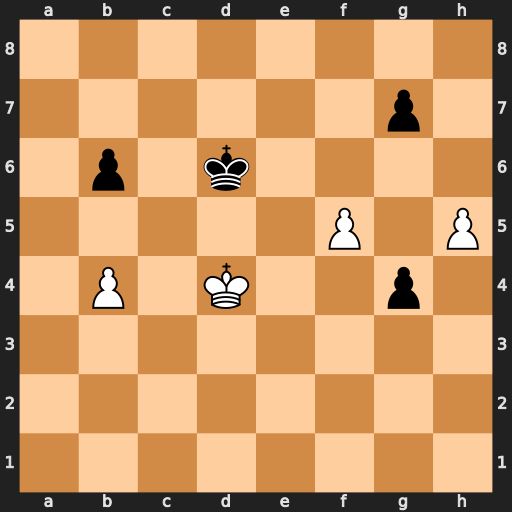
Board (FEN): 8/6p1/1p1k4/5P1P/1P1K2p1/8/8/8
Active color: w
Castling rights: -
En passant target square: -
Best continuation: f6 gxf6 h6 g3 Ke3 g2 Kf2